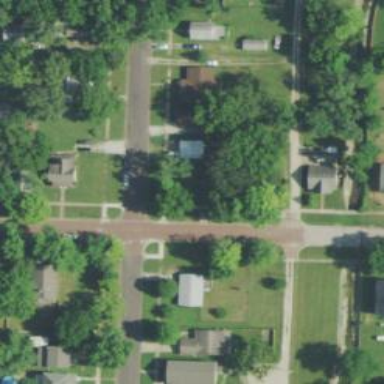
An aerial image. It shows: Residential road.